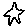
Label: star